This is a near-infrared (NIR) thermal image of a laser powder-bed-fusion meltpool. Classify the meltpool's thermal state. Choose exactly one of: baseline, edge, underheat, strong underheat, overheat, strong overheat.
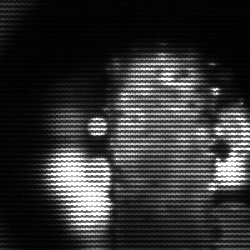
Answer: strong underheat